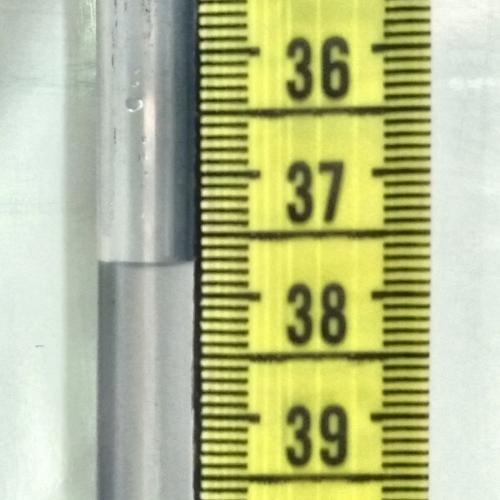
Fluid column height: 37.7 cm